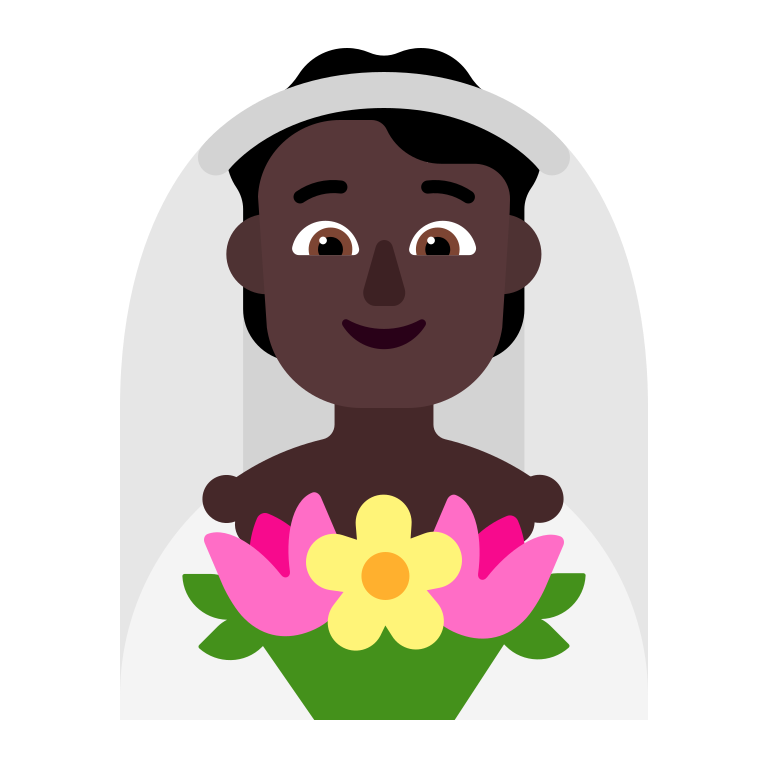
person with veil flat dark